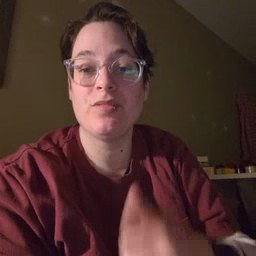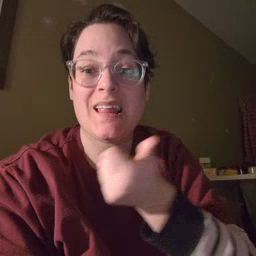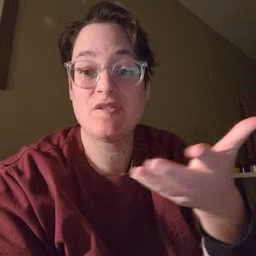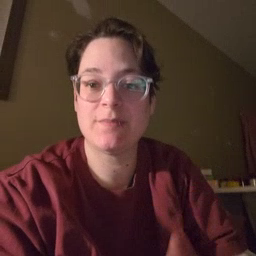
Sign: every